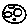
Label: moon